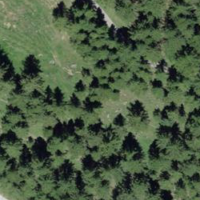
EUNIS habitat code: 44
Species observed at this site:
Clinopodium vulgare
Phoenicurus phoenicurus
Campanula barbata
Pilosella officinarum
Brachypodium pinnatum